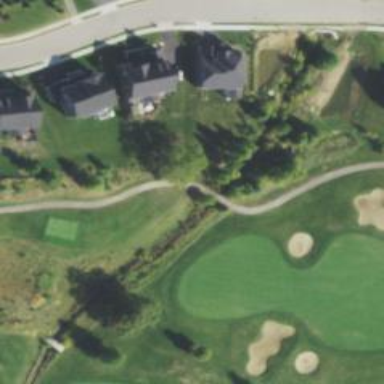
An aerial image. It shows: Path bridge over golf course.